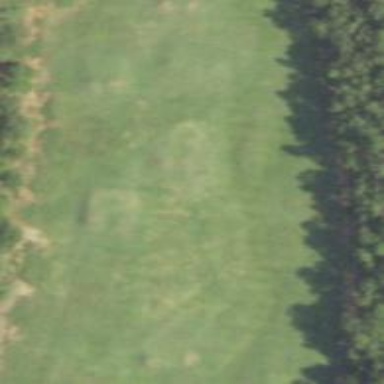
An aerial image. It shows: Grassy area used as driving range for golf.